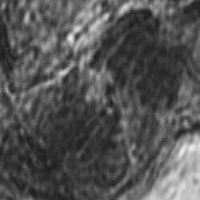
Label: telophase